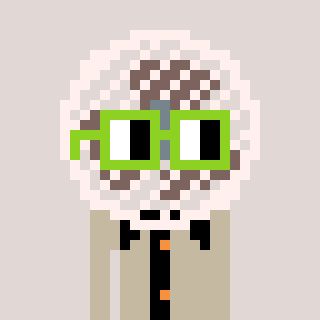
a pixel art character with square light green glasses, a fan-shaped head and a bege-colored body on a warm background